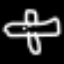
Label: airplane